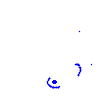
Particle: proton